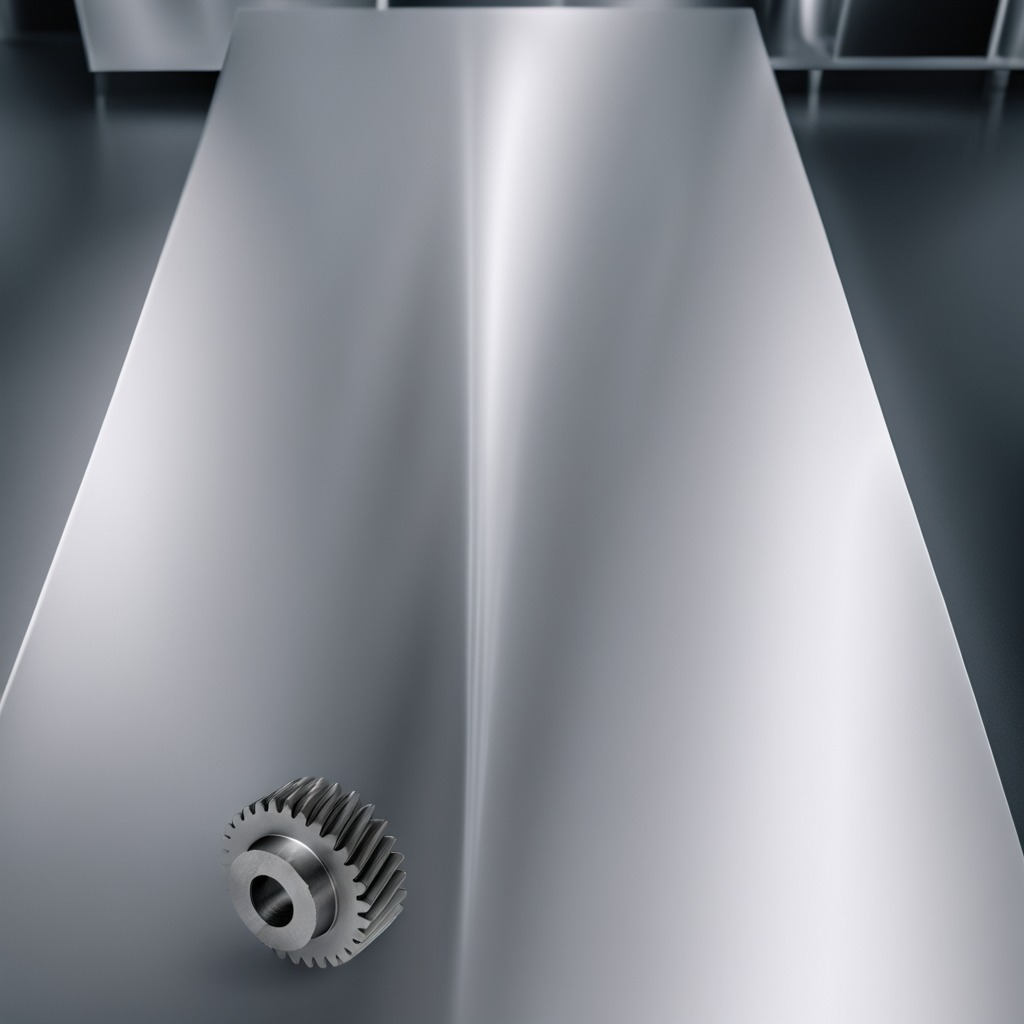
A steel gear with teeth is lying on a stainless steel table in a high-end prototyping lab.